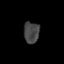
Tissue: prostate
Cell type: Fibroblasts
Senescence score: 0.7002
Nuclear area (px): 321
Mean DAPI intensity: 69.732